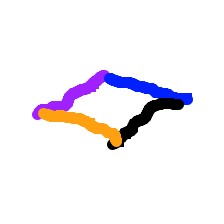
Shape: rhombus